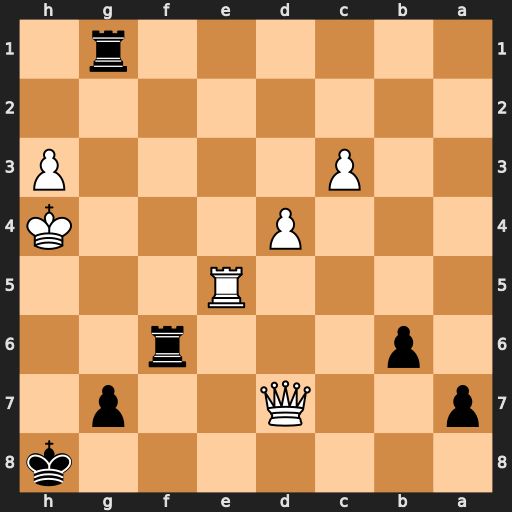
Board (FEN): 7k/p2Q2p1/1p3r2/4R3/3P3K/2P4P/8/6r1
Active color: b
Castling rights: -
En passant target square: -
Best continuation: Rh6+ Rh5 g5#